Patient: sex F, age 73
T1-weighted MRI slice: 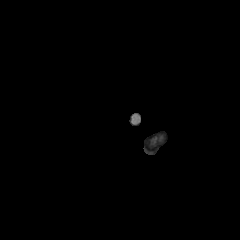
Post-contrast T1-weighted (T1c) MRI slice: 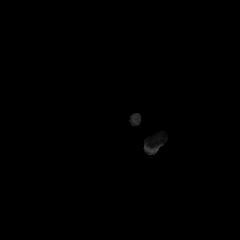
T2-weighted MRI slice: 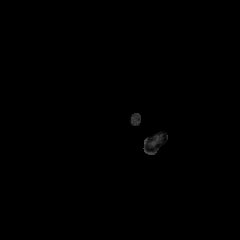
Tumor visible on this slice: no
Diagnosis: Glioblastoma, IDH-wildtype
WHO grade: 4